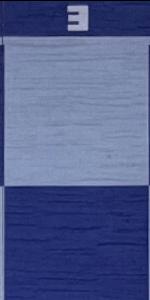
Label: Empty